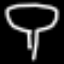
Label: mushroom